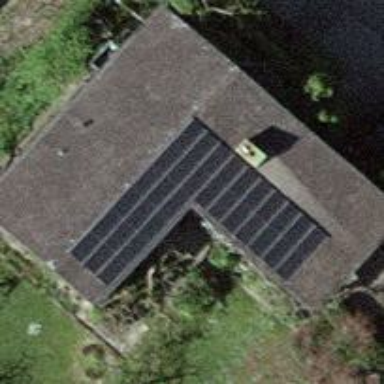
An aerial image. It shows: Solar power generator using photovoltaic panels.